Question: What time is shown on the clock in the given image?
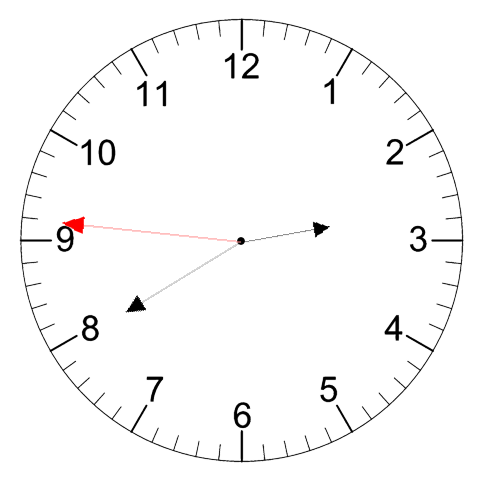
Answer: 02:39:46